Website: walmart
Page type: cart
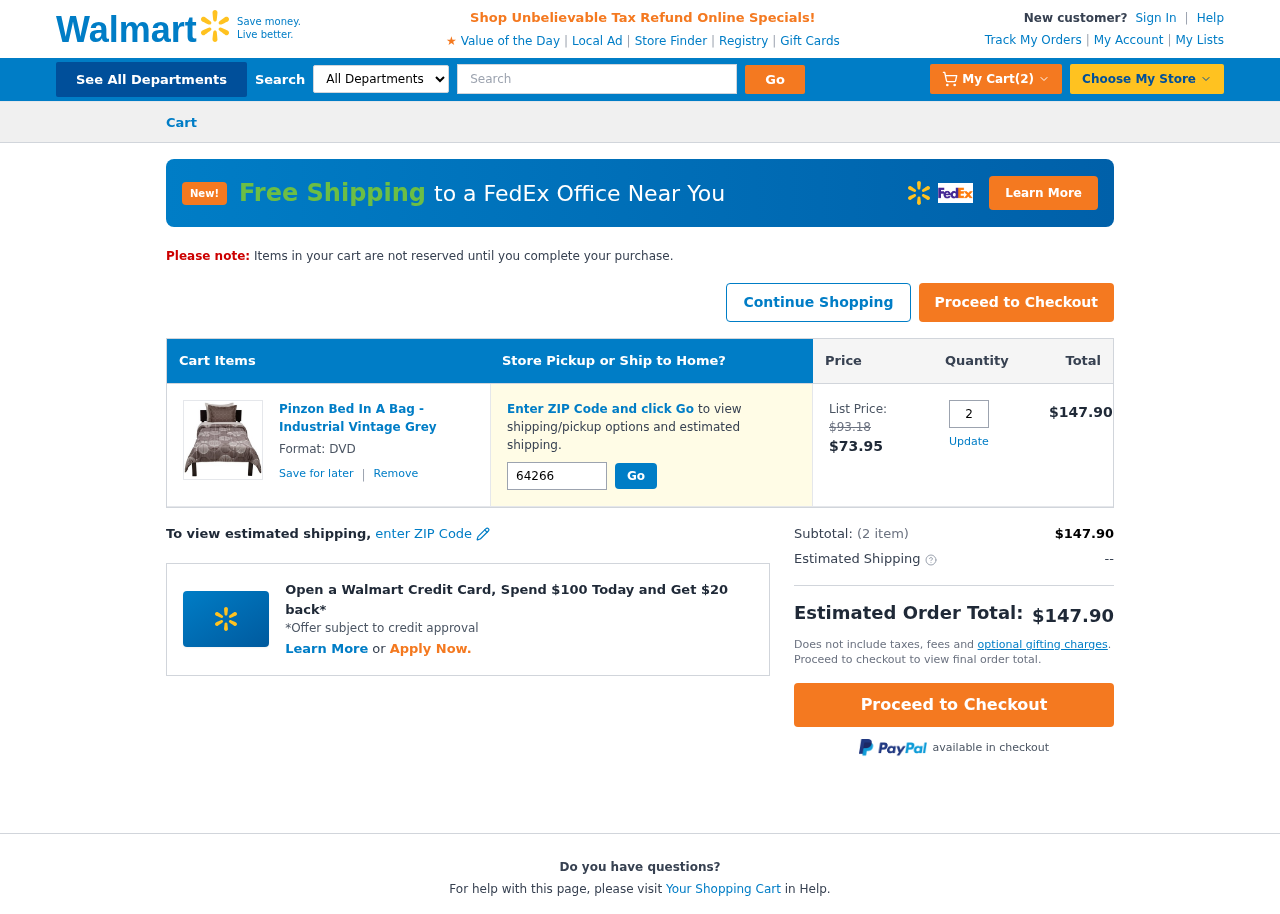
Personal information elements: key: PII_POSTCODE
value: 64266
Product elements: key: PRODUCT1_NAME
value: Pinzon Bed In A Bag - Industrial Vintage Grey
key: PRODUCT1_PRICE
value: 73.95
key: PRODUCT1_QUANTITY
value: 2
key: PRODUCT1_ORIGINAL_PRICE
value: $93.18
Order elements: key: ORDER_NUM_ITEMS
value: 2
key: ORDER_SUBTOTAL
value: $147.90
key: ORDER_TOTAL
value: $147.90
Search elements: key: HEADER_SEARCH
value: Search